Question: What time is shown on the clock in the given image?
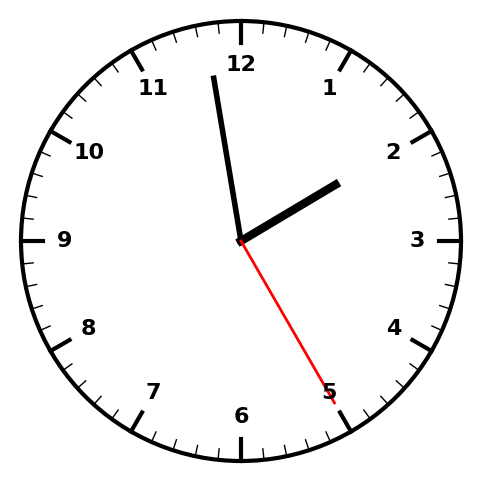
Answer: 01:58:25